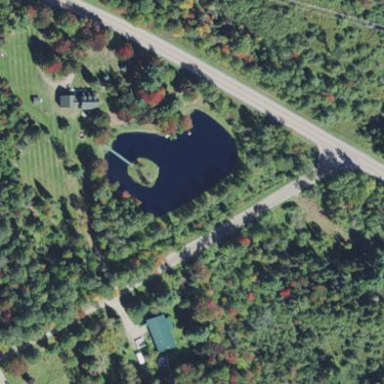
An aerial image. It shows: Pond with natural water.